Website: lowes
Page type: newsletter-management
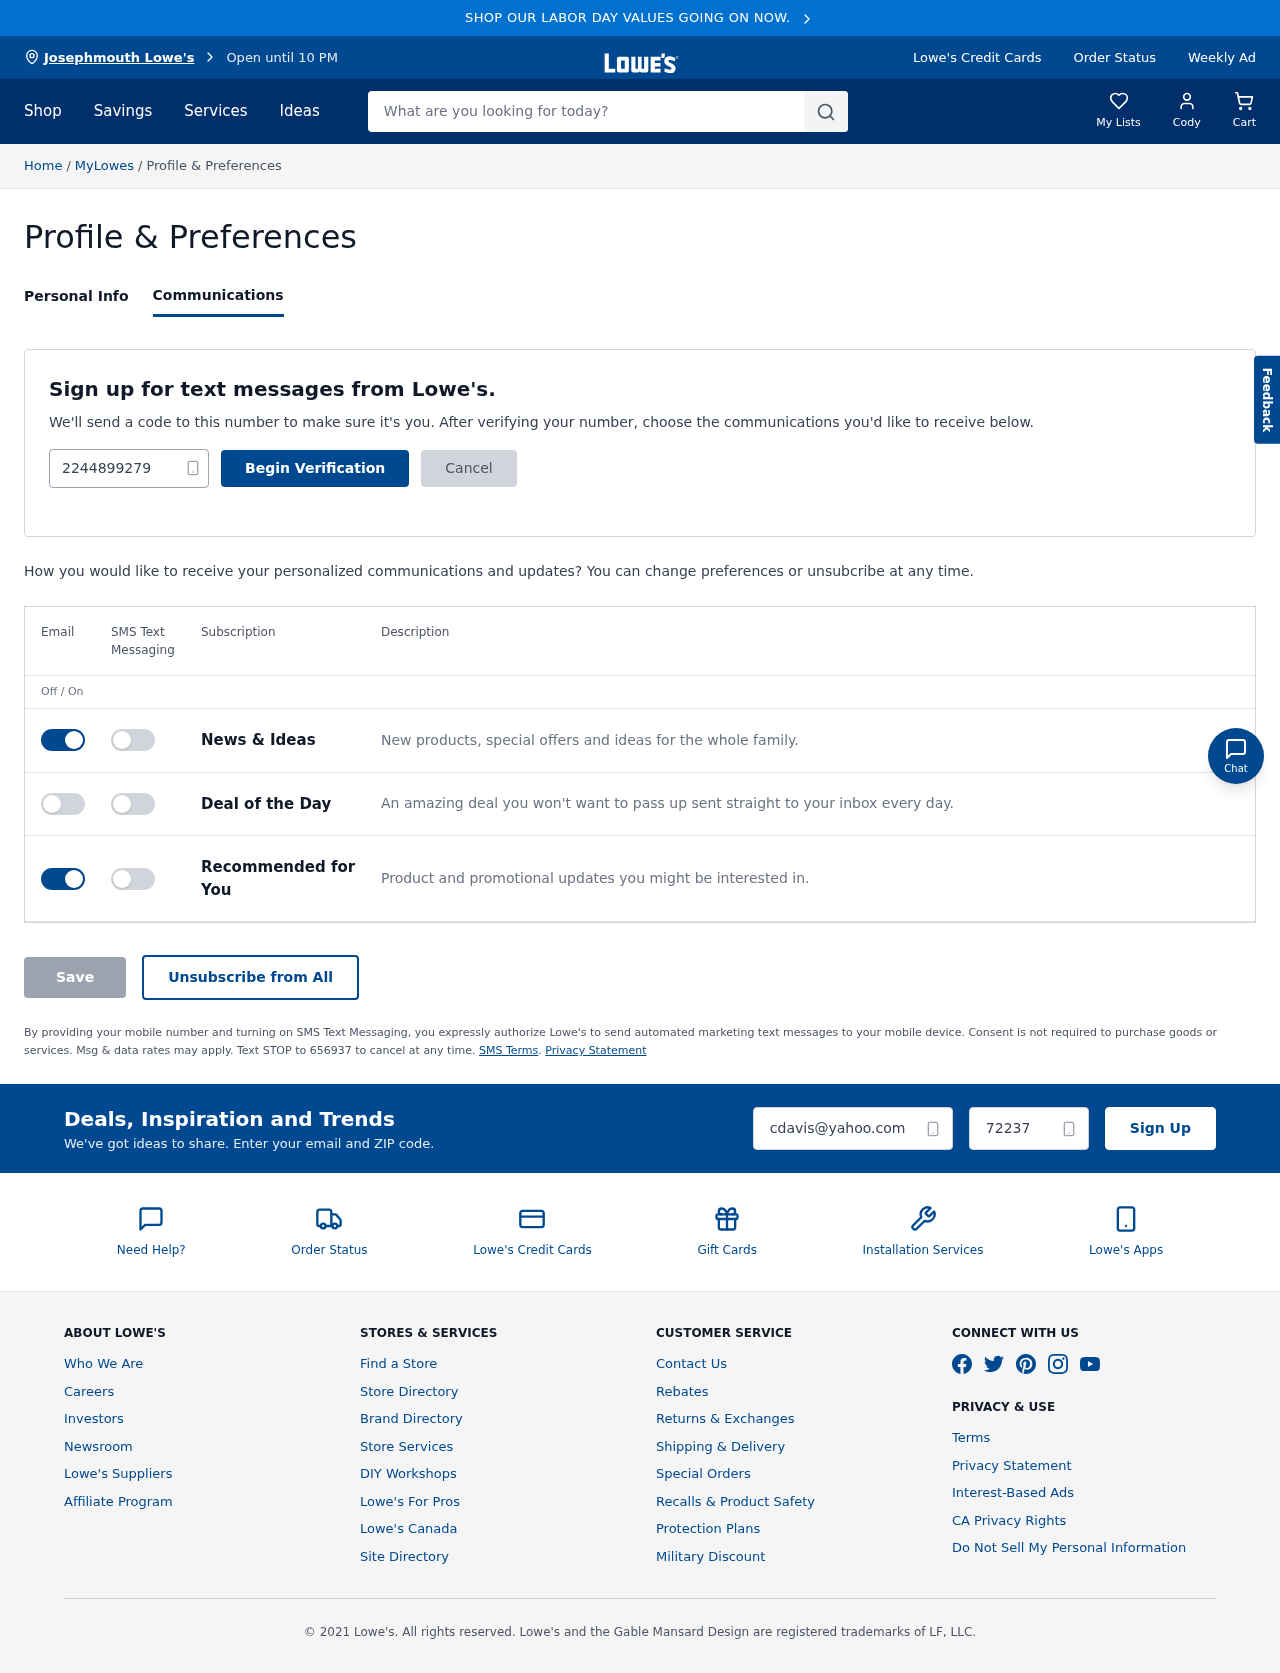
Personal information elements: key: PII_CITY
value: Josephmouth Lowe's
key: PII_EMAIL
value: cdavis@yahoo.com
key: PII_FIRSTNAME
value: Cody
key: PII_PHONE
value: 2244899279
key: PII_POSTCODE
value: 72237
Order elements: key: ORDER_NUM_ITEMS
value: Cart
Search elements: key: HEADER_SEARCH
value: What are you looking for today?